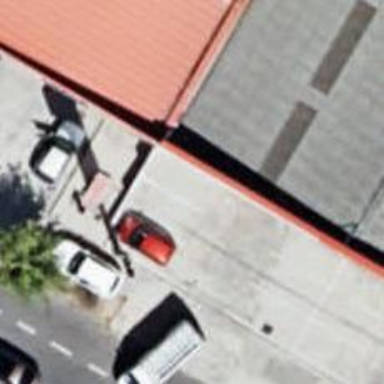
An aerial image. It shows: Surveillance zone centered around building.